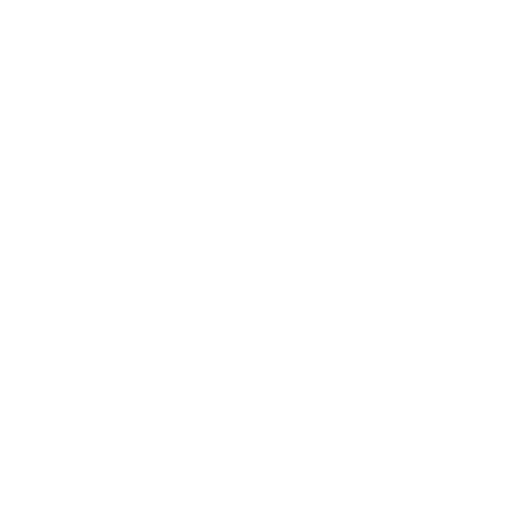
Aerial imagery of cape in Alaska named Island Point containing only unknown